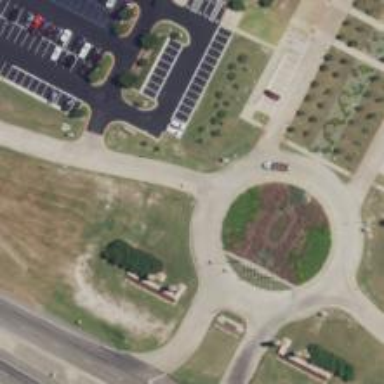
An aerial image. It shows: Roundabout with concrete surface on unclassified road.